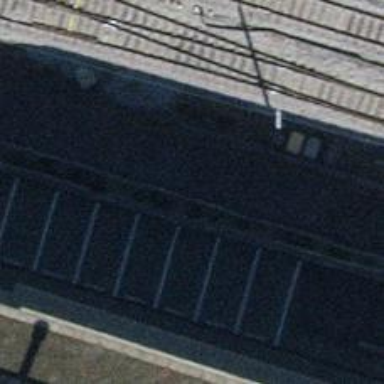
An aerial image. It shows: Railway buffer stop.